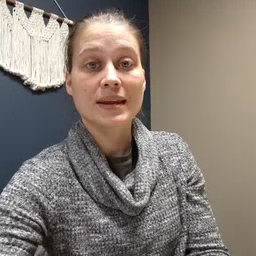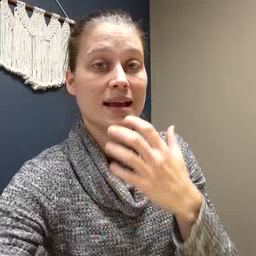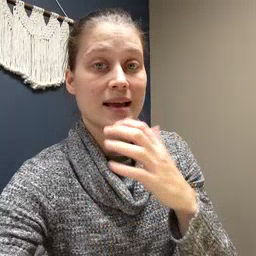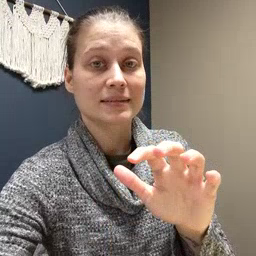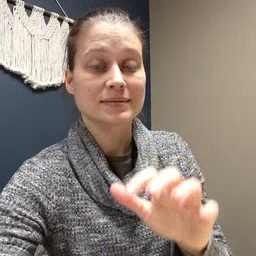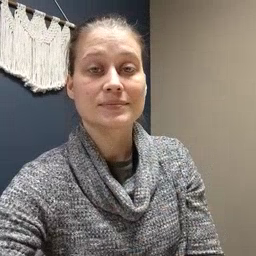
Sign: hot